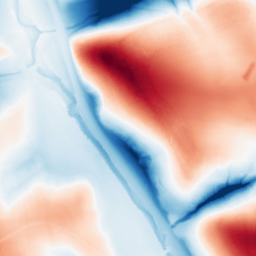
Category: classical
Decomposition family: gaussian_anisotropic
Decomposition parameters: sigma_x: 20
sigma_y: 50
Upsampling method: lanczos
Upsampling parameters: scale: 8
Upsampling scale: 8